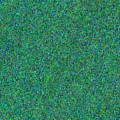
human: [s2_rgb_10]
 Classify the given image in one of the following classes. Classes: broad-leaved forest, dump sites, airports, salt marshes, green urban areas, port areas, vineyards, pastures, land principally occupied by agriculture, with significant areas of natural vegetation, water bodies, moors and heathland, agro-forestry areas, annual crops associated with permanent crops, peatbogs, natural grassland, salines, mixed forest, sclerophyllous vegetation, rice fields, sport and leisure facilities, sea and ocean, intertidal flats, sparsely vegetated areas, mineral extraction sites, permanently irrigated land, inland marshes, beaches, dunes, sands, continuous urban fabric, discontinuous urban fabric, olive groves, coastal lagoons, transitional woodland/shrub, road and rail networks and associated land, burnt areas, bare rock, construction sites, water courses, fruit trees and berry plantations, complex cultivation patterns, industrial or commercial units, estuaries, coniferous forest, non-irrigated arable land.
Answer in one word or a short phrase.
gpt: sea and ocean